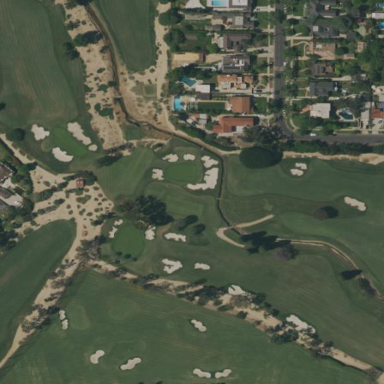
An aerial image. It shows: Sand bunker on golf course.